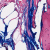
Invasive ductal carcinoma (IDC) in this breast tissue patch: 0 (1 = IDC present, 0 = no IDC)